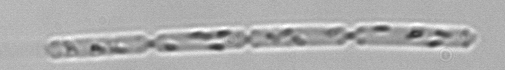
Label: Cerataulina_pelagica